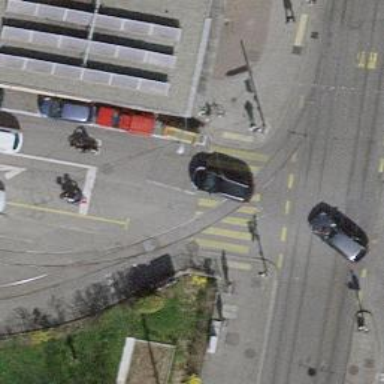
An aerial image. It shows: Kerb barrier.